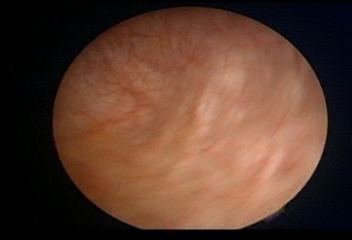
Modality: WLC
Class: Normal mucosa
Bladder cancer association: No